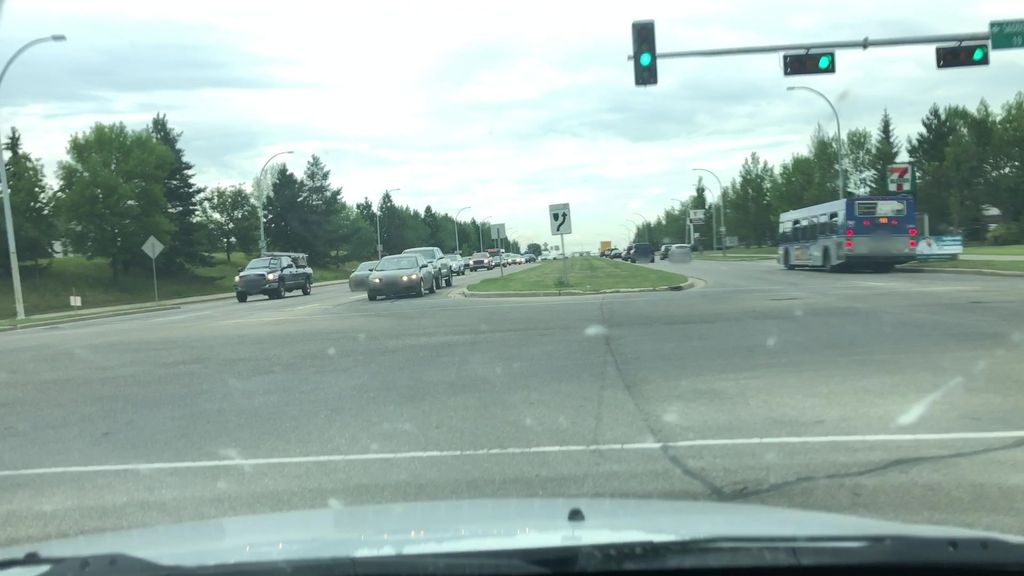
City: edmonton